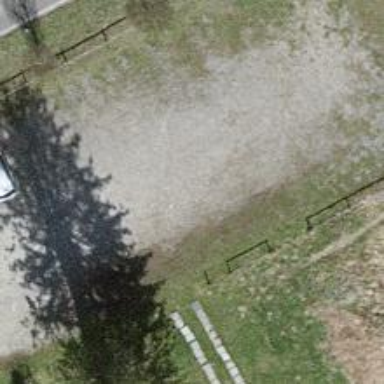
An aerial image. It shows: Parking area with gravel surface.